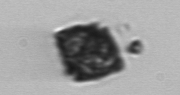
Label: Kryptoperidinium_triquetrum